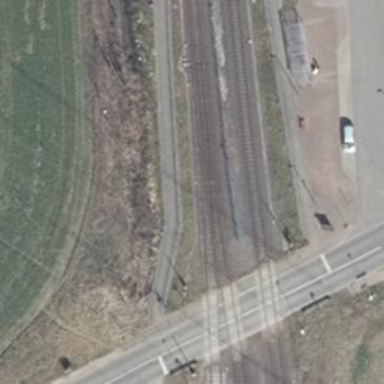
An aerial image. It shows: Railway switch.